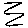
Label: zigzag